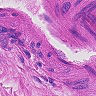
Metastatic tissue present: no